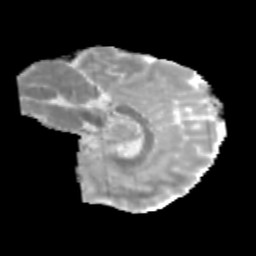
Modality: MD
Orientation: sagittal
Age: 9
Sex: male
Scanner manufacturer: siemens
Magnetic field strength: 3 T
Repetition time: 3.8 s
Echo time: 0.07 s